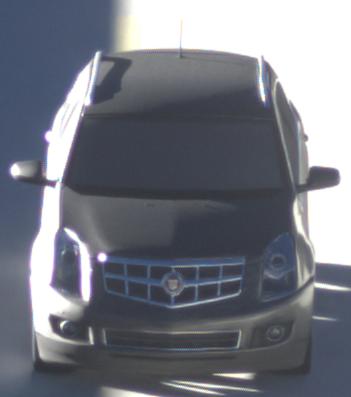
Make: Cadillac
Model: SRX 3.0 V6
Detailed model: SRX (II)
Model produced from: 2010/12
Model produced until: 2012/01
Doors: 5
Color: gray
Road condition: dry road
Daytime: sunrise or sunset
Contrast: high contrast